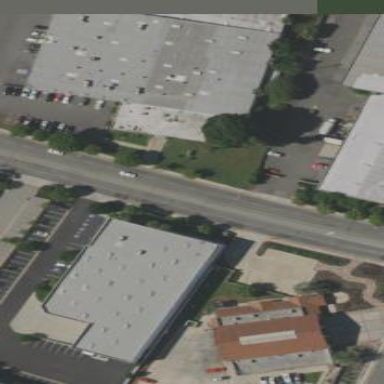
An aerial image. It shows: Warehouse building.